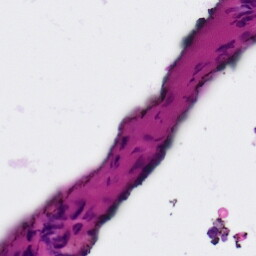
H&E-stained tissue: Ovarian